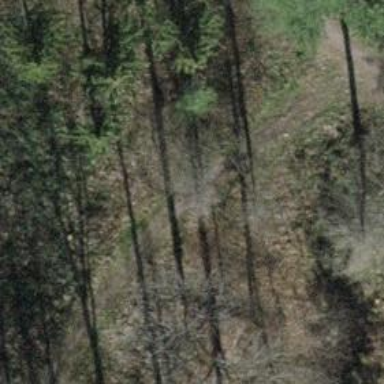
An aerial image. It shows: Path on the ground.